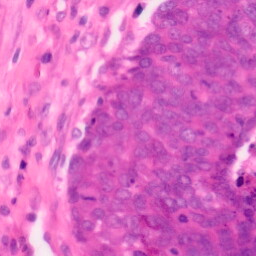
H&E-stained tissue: Colon